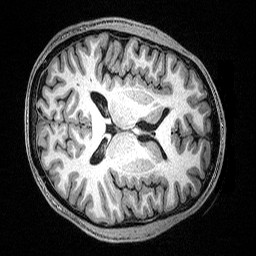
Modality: T1w
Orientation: axial
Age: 26
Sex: male
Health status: healthy
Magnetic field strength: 3 T
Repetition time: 2.53 s
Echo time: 0.00331 s